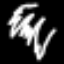
Label: palm tree